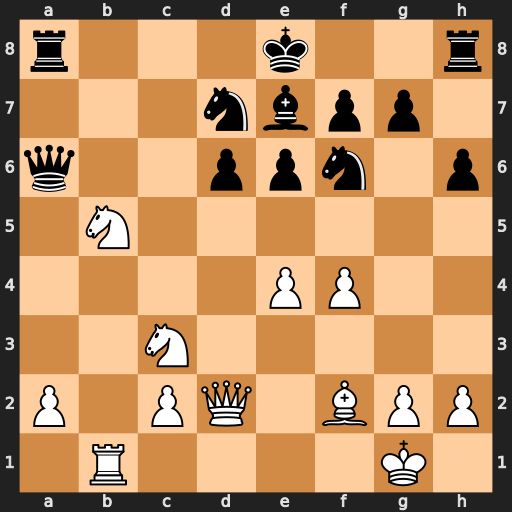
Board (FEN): r3k2r/3nbpp1/q2ppn1p/1N6/4PP2/2N5/P1PQ1BPP/1R4K1
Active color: w
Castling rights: kq
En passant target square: -
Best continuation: Nc7+ Kf8 Nxa6